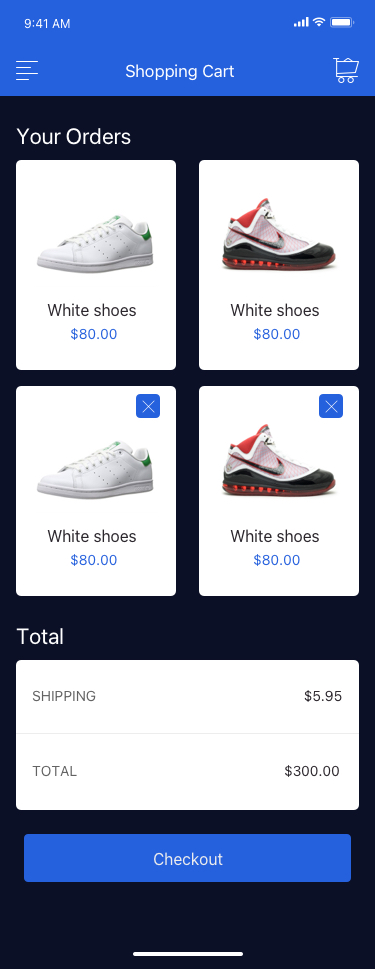
Text in this UI design:
Checkout
Shipping
$5.95
Total
$300.00
Total
White shoes
$80.00
White shoes
$80.00
White shoes
$80.00
White shoes
$80.00
Your Orders
Shopping Cart